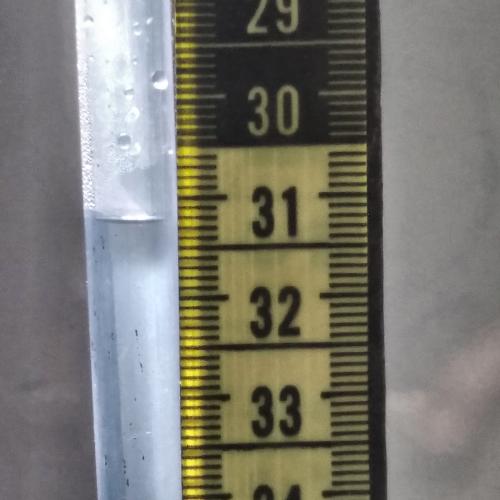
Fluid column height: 31.2 cm